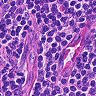
Metastatic tissue present: no